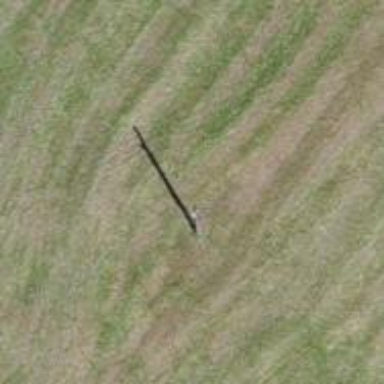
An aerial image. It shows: Power pole.